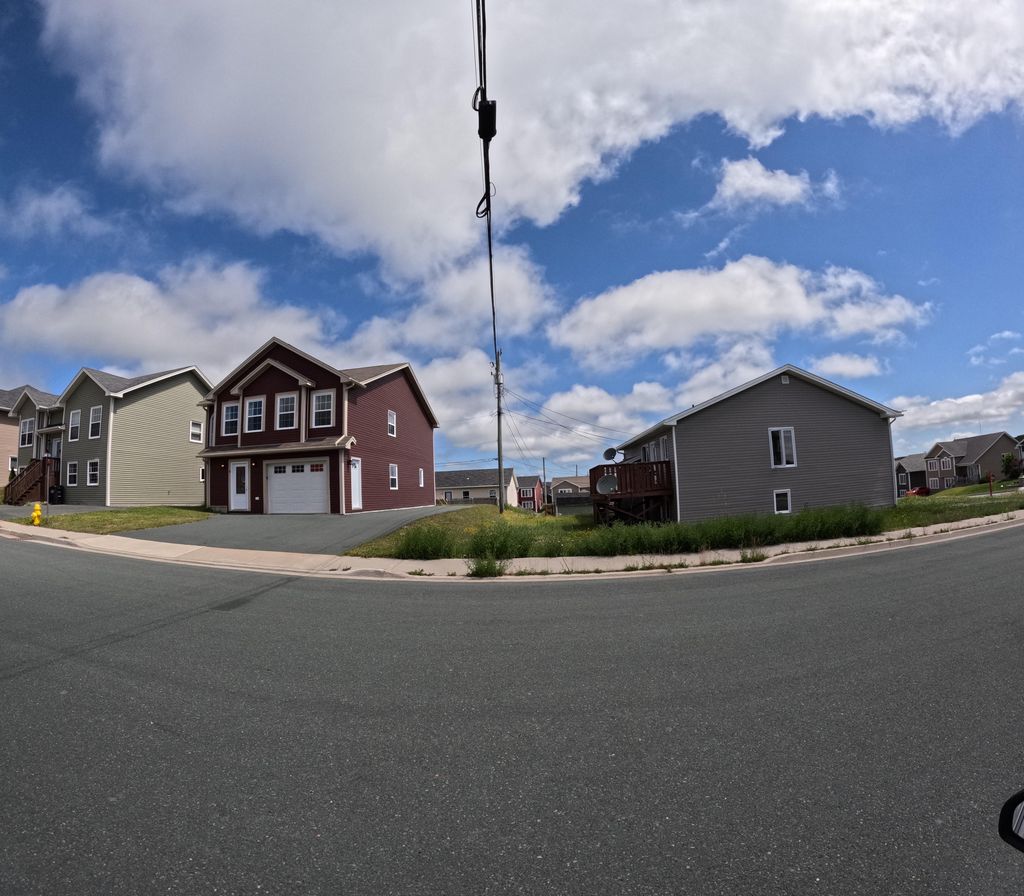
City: st_johns